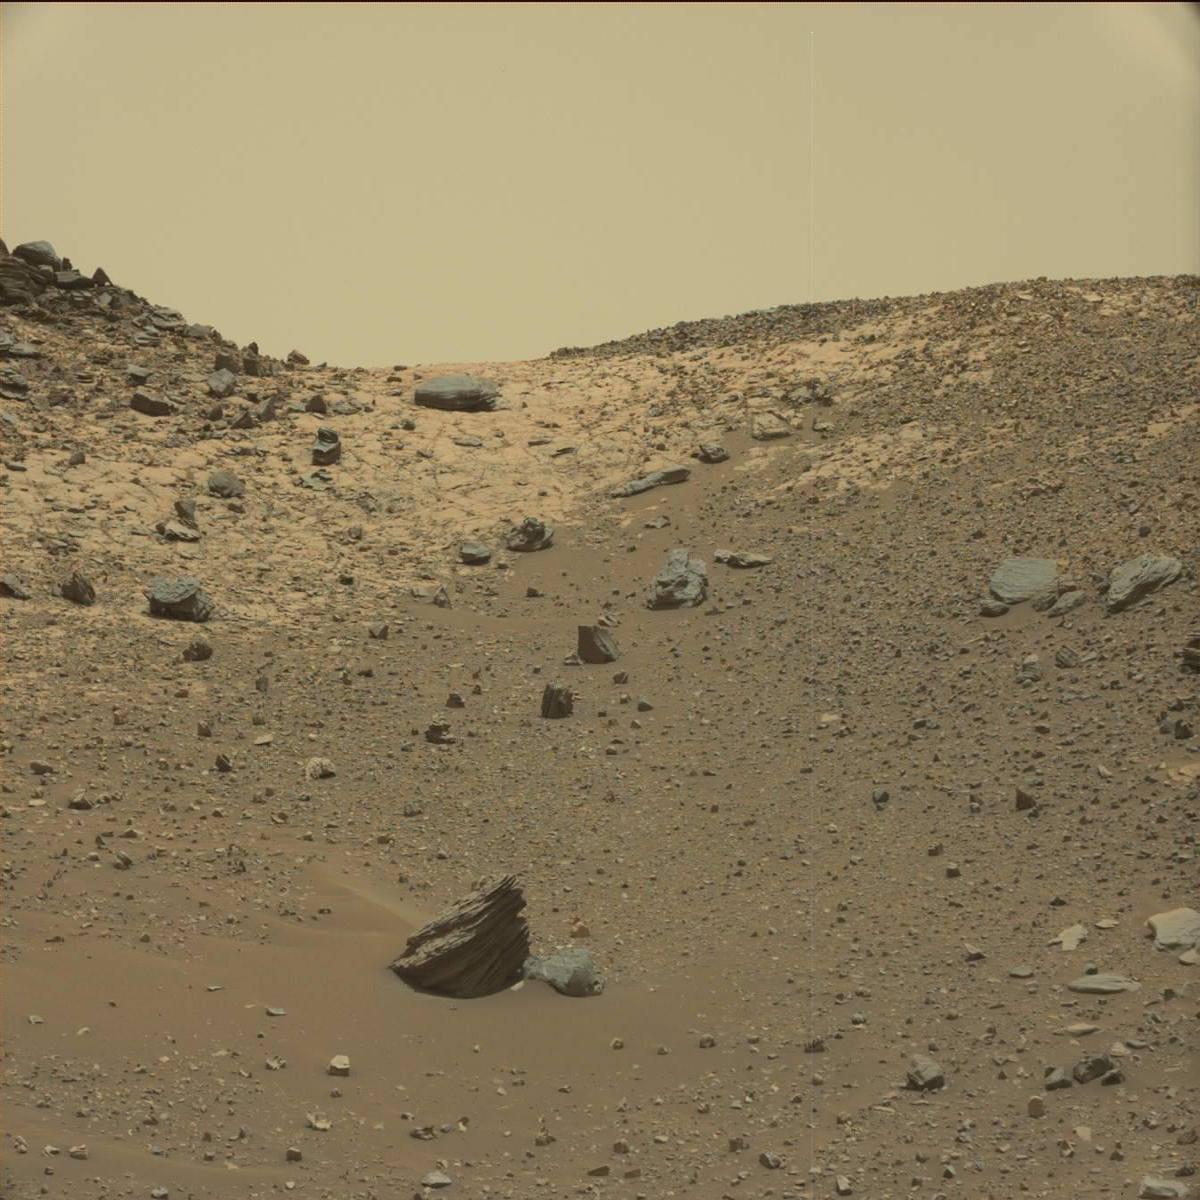
Terrain classes present: Bedrock, Sand / Soil, Sky